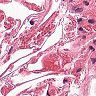
Metastatic tissue present: no